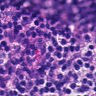
Metastatic tissue present: no